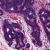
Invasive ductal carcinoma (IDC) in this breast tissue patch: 0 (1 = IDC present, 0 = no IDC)